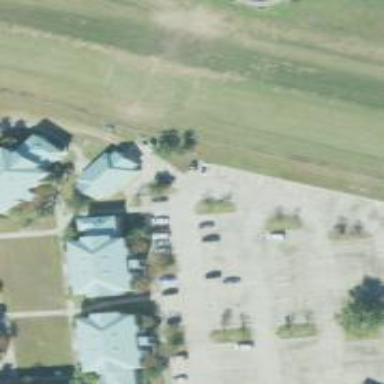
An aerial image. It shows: Driveway.